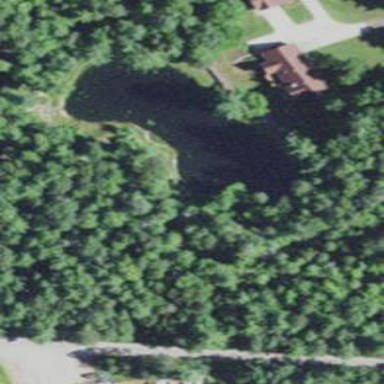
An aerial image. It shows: Serene pond surrounded by nature.